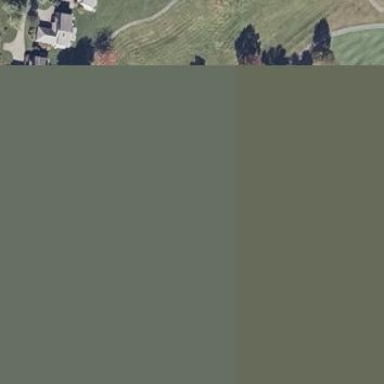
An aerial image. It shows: Grassy area designated as golf fairway.